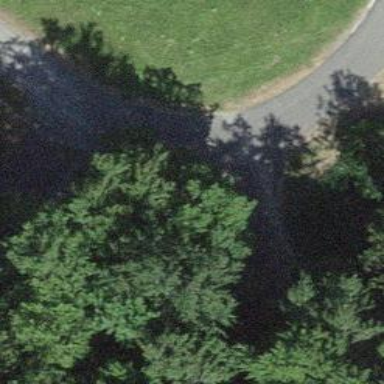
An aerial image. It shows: Paved residential road.